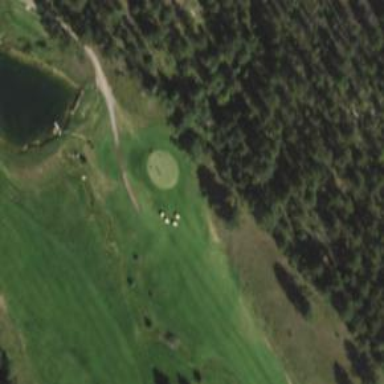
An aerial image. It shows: View of golf hole.